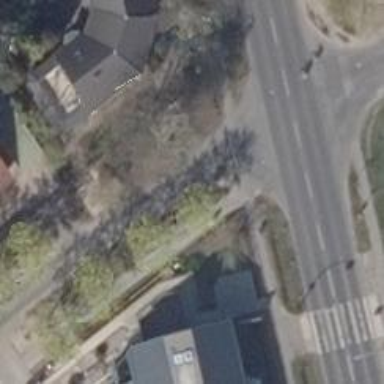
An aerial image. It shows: Road with "give way" sign.